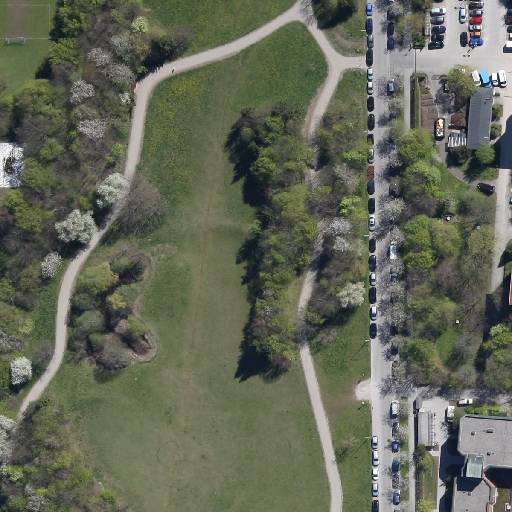
Referring expression: light-duty vehicle driving on the road